Interaction volume radius: 10 \u00c5
Interaction volume height: 15 \u00c5
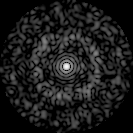
Disorder parameter: 0.8207